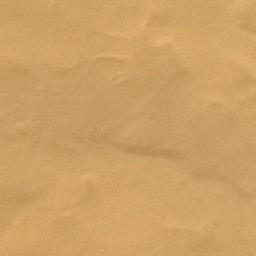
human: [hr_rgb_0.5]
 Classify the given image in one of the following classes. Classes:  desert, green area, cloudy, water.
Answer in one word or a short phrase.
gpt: desert